Aerial crown-view tile of a tropical tree (Barro Colorado Island, Panama), acquired 20250124:
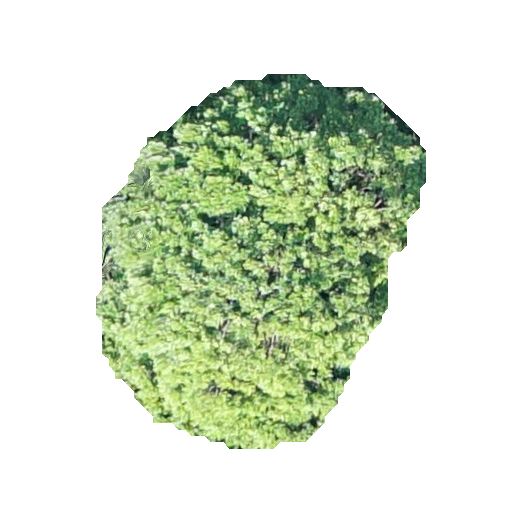
Species: Simarouba amara
GBIF accepted scientific name: Simarouba amara
Crown area: 134.162 m²